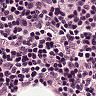
Metastatic tissue present: no